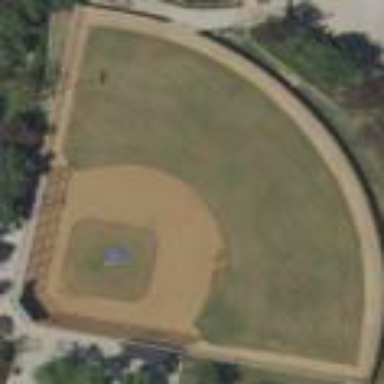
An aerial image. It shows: Baseball pitch for leisure and sports activities.